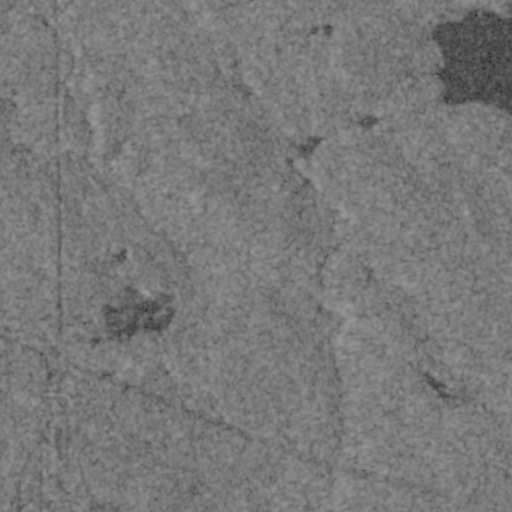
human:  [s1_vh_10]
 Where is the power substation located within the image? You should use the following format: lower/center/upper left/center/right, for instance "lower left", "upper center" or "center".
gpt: The power substation is located in the lower left of the image.
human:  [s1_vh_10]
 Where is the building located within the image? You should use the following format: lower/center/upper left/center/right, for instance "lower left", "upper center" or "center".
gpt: The building is located in the lower left of the image.
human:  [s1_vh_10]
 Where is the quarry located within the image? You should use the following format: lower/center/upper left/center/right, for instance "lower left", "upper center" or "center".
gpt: There is no quarry in the image.

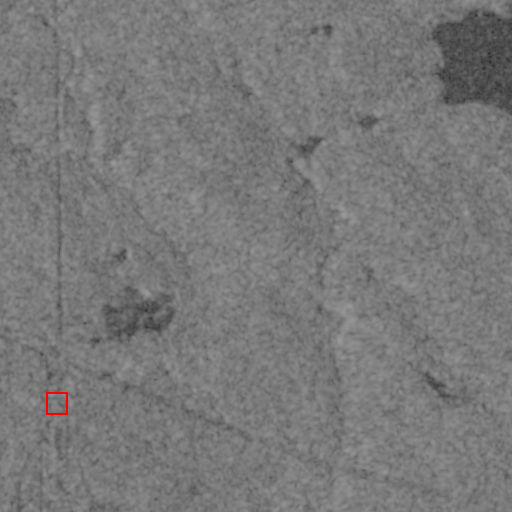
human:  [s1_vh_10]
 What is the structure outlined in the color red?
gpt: The structure outlined in red is a power substation.
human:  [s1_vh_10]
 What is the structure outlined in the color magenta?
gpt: There is no magenta outline.